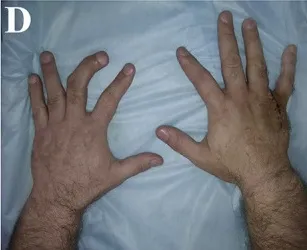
Diagnostics and surgical treatment. (D) Macroscopic observation of the hand upon discharge from the hospital: wound healed by primary intention.
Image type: medical_photograph (other_medical_photograph)